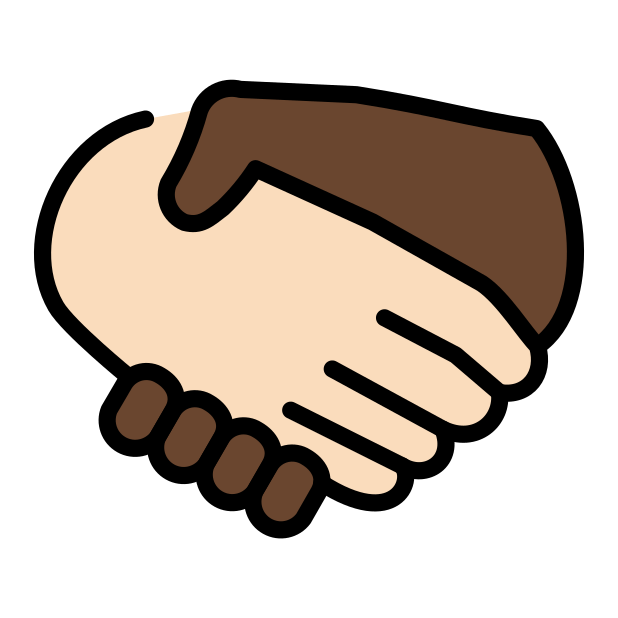
handshake: light skin tone, dark skin tone